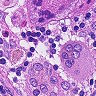
Metastatic tissue present: no